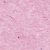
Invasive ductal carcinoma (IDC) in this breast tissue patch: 0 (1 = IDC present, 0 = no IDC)